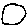
Label: circle